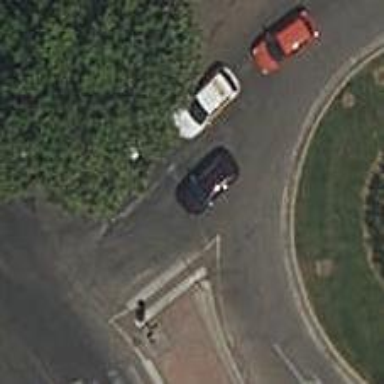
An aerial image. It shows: Uncontrolled crossing with traffic signals.